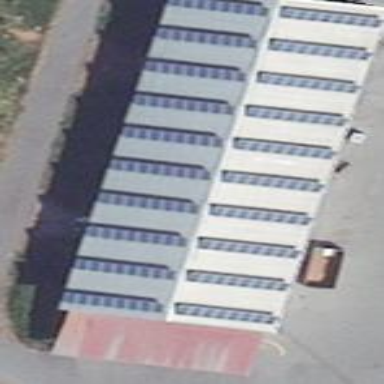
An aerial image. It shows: Building featuring small installation solar photovoltaic panel for electricity generation.